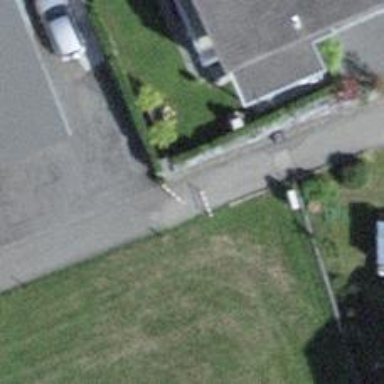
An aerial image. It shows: Cycle barrier.